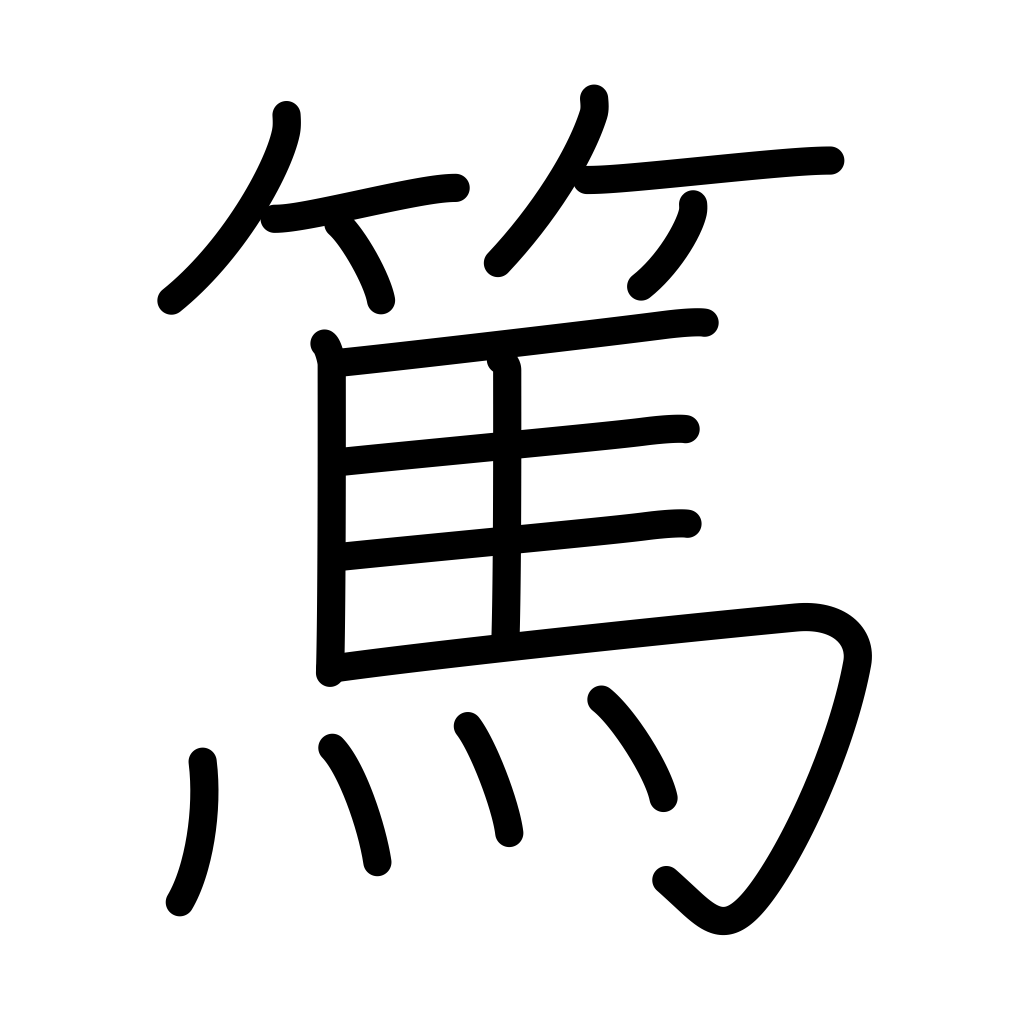
Meaning: fervent, kind, cordial, serious, deliberate